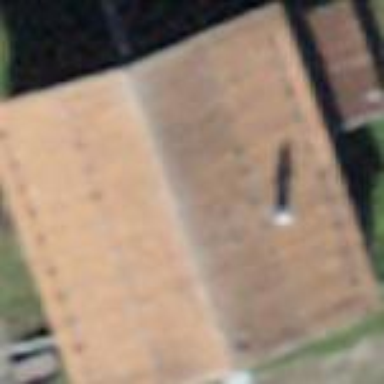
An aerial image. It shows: Barn.